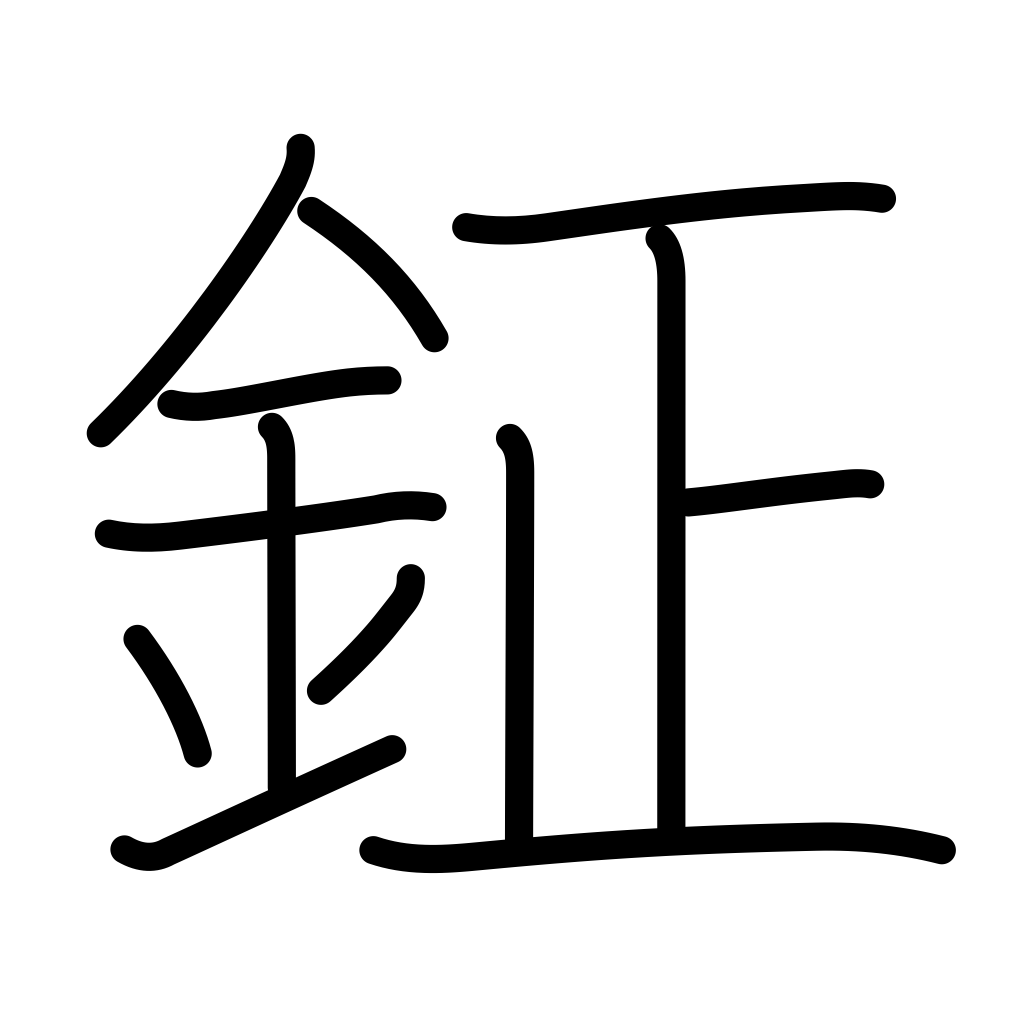
Meaning: bell, gong, chimes